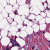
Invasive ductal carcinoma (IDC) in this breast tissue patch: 1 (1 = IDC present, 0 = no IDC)